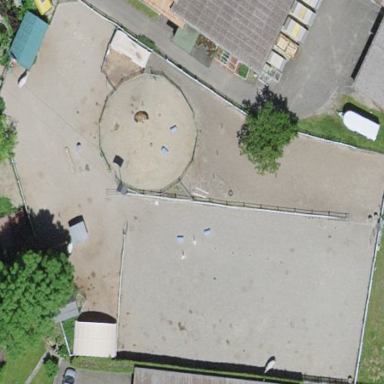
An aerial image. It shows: Equestrian pitch used for leisure and sports activities.